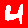
Digit: 4